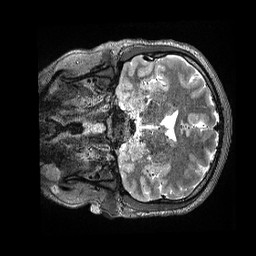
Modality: T2w
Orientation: coronal
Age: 22
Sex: male
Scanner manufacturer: siemens
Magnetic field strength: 3 T
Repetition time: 3.2 s
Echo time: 0.564 s